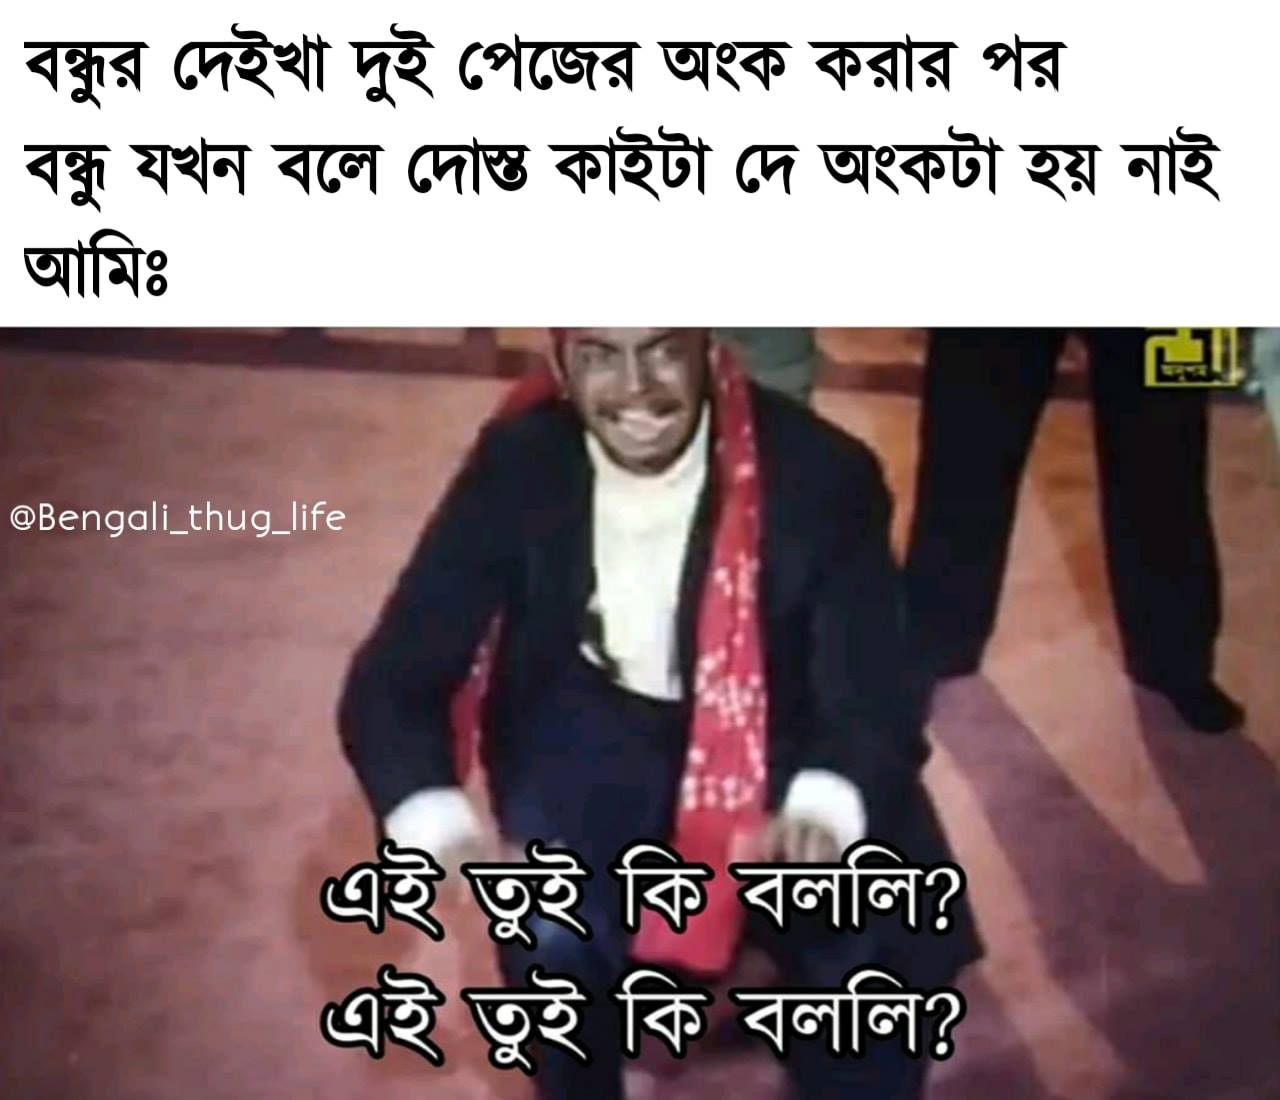
Caption: বন্ধুর দেইখা দুই পেজের অংক করার পর বন্ধু যখন বলে দোস্ত কাইটা দে অংকটা হয় নাই  আমিঃ   এই তুই কি বললি ?  এই তুই কি বললি ?
Label: non-hate